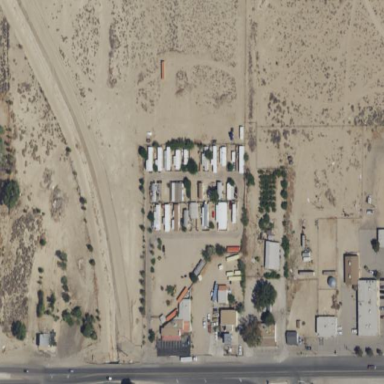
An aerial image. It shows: Residential area designated as trailer park.